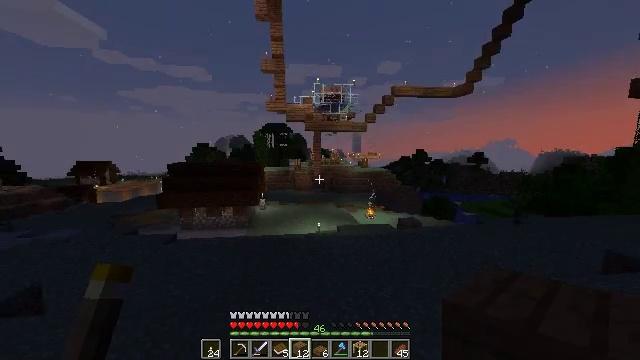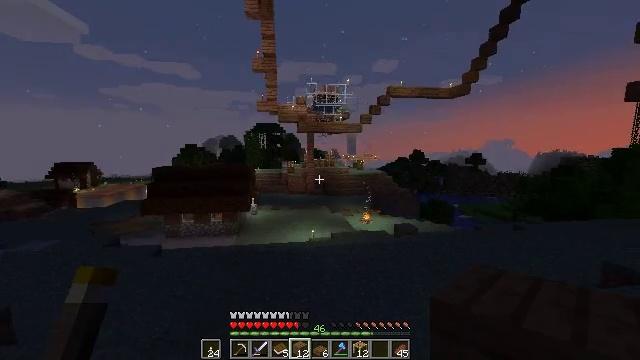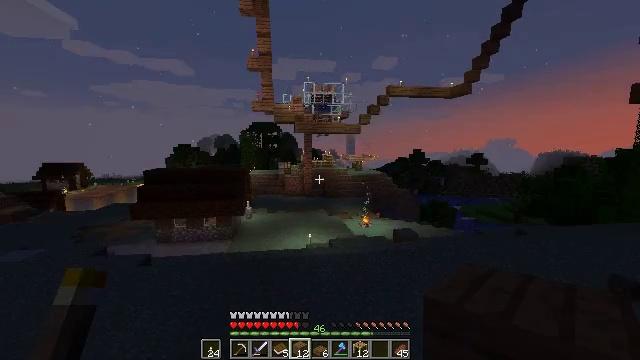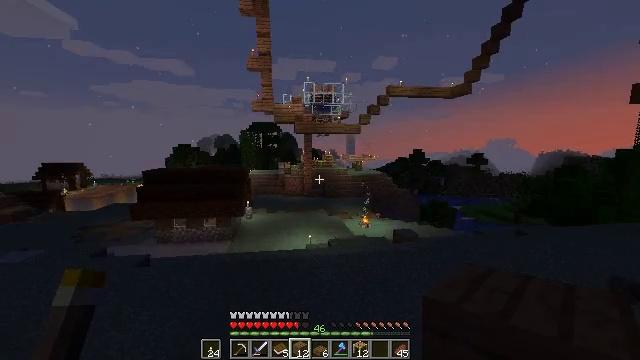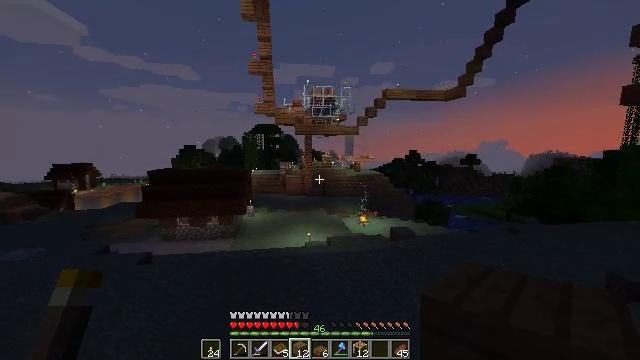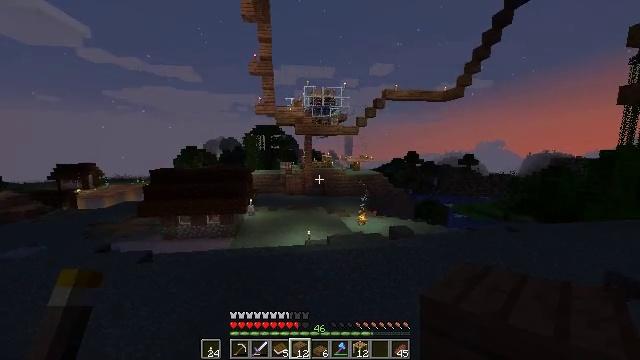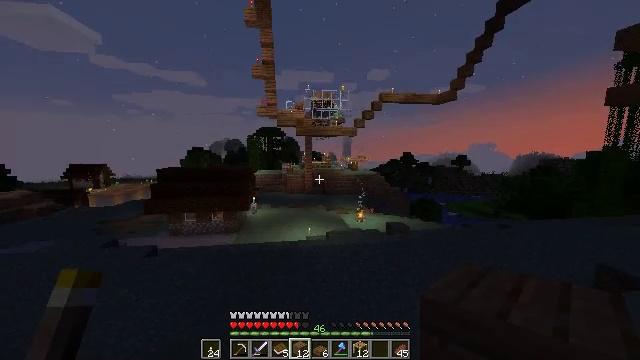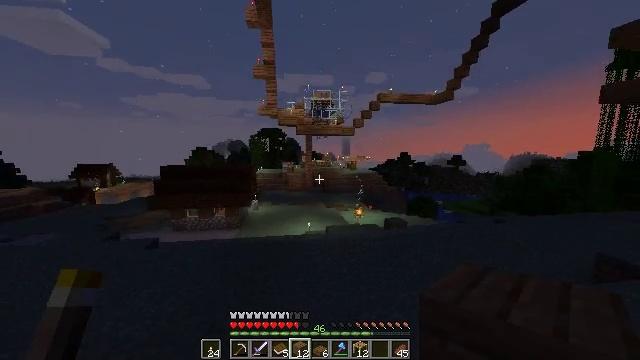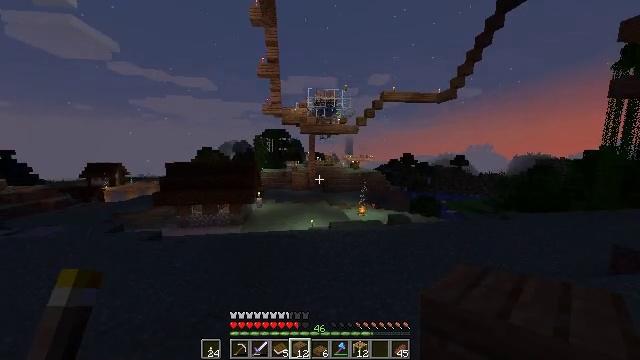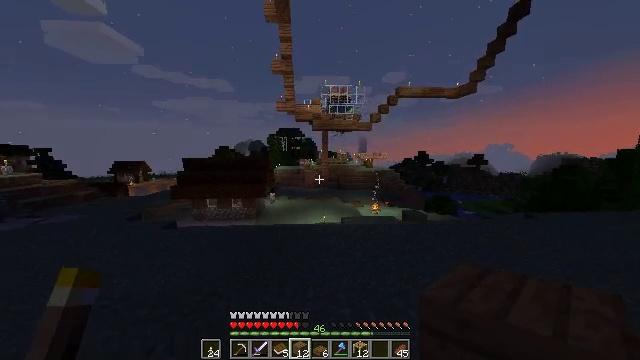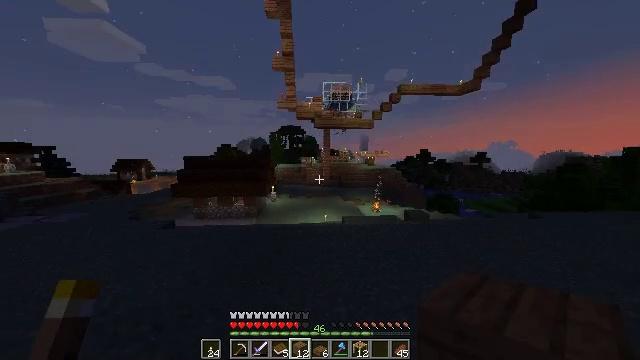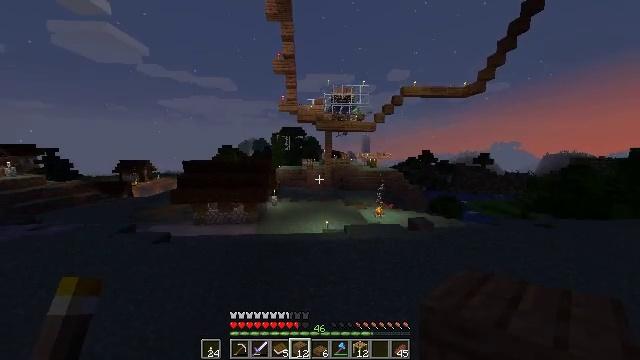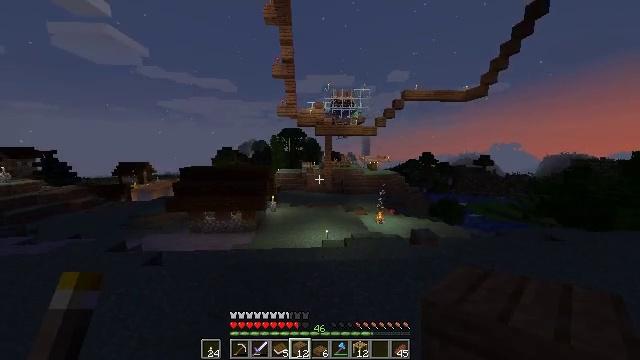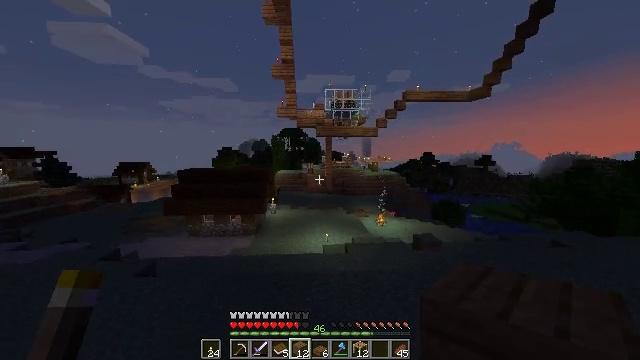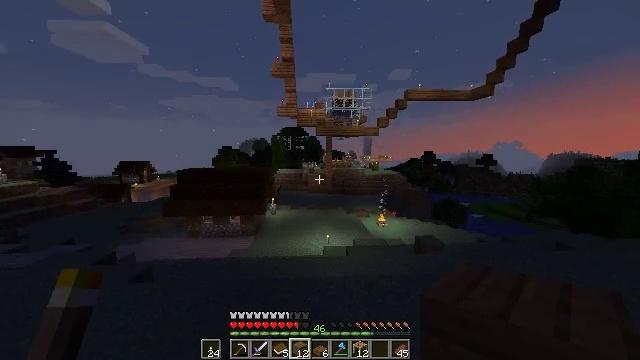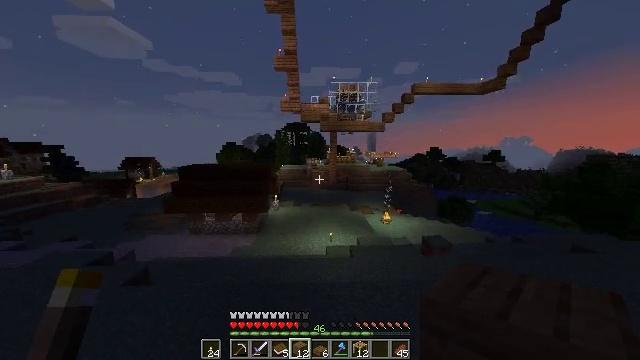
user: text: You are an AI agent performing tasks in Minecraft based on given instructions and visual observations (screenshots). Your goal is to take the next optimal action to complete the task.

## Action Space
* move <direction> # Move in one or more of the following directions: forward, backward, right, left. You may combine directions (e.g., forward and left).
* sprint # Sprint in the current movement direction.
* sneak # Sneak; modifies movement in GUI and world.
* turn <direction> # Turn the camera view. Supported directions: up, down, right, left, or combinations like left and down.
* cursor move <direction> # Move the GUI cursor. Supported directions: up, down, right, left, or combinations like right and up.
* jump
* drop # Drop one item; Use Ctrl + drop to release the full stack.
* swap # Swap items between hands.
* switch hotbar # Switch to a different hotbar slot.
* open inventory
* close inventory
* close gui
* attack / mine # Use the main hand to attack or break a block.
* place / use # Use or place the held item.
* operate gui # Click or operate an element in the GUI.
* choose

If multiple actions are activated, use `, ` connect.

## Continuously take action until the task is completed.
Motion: motion action
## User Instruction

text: Craft a spruce fence gate using the crafting table.
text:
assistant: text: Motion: move forward, turn right, jump
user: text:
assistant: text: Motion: move forward, sprint, jump
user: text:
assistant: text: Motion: move forward, sprint, jump
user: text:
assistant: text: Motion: move forward, sprint, jump
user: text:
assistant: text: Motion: move forward, sprint, jump
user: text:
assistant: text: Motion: move forward, jump
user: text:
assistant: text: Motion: move forward, jump
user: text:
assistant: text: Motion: move forward, jump
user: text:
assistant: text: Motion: move forward, turn left, jump
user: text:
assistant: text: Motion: move forward, sprint, jump
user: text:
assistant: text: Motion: move forward, sprint, jump
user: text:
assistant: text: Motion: move forward, sprint, jump
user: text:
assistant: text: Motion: move forward, jump
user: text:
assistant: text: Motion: move forward, jump
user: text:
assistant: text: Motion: move forward, turn left and down, jump
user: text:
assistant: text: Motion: move forward, jump
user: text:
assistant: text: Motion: move forward, jump
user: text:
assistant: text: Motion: move forward, jump
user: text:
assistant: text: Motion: move forward, jump
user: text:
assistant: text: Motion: move forward, sprint, turn down, jump
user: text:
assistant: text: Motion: move forward, sprint, jump
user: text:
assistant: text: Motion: move forward, sprint, turn down, jump
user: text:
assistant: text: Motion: move forward, sprint, jump
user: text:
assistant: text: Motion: move forward, jump
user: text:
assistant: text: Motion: move forward, jump
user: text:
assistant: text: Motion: move forward, jump
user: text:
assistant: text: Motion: move forward, jump
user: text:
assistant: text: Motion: move forward, jump
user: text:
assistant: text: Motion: move forward, jump
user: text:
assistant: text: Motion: move forward, jump